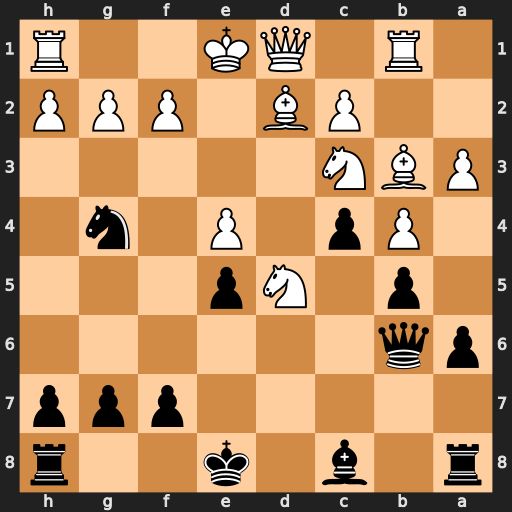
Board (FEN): r1b1k2r/5ppp/pq6/1p1Np3/1Pp1P1n1/PBN5/2PB1PPP/1R1QK2R
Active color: b
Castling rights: Kkq
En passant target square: -
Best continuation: Qxf2#